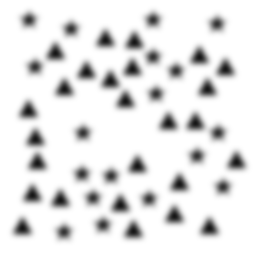
Squares: 0
Triangles: 26
Stars: 18
Total shapes: 44